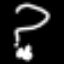
Label: square